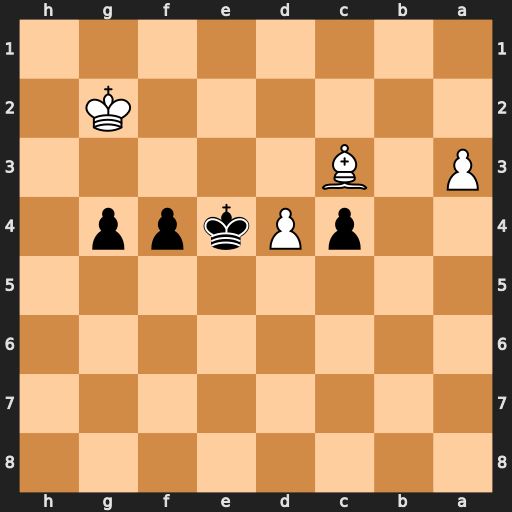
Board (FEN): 8/8/8/8/2pPkpp1/P1B5/6K1/8
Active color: b
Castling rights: -
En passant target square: -
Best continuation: Ke3 Kf1 g3 Be1 g2+ Kxg2 Ke2 d5 Kxe1 Kf3 c3 d6 c2 d7 c1=Q d8=Q Qe3+